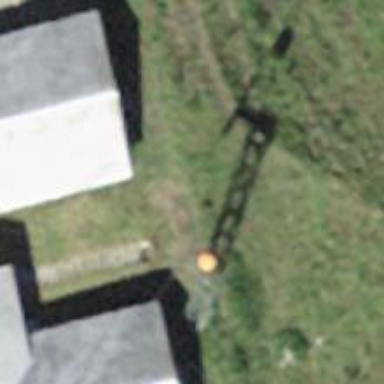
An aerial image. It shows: Pylon used for aerialway.